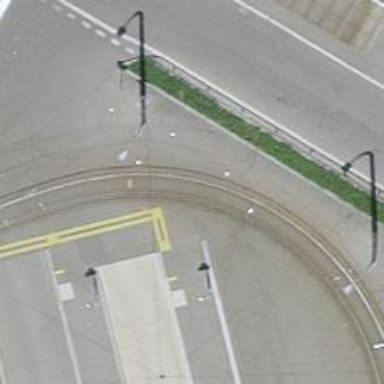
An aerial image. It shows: Tram level crossing on the railway.